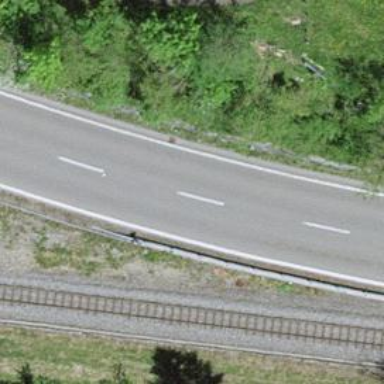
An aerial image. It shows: Secondary road with asphalt surface.